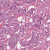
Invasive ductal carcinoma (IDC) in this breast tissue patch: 1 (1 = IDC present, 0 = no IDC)